Question: I am trying to put a JLabel in tab of JTabbedPane but it isn't showing... here is the code that i am using:
'''
...
public class FormulariosTabbedPane extends JTabbedPane implements IEventoListener<TipoDeEvento> {
...
@Override
public void eventoDisparado(EventoGenerado<TipoDeEvento> eventoGenerado) {
...
addTab(null, pnlCrearEditarProceso);
JLabel labelPest = new JLabel("Crear proceso");
labelPest.setBorder(BorderFactory.createEmptyBorder(0, 0, 0, 5));
labelPest.setForeground(Color.WHITE);
setTabComponentAt(indexOfComponent(pnlCrearEditarProceso), labelPest);
setTabComponentAt(indexOfComponent(pnlCrearEditarProceso), new ButtonTabPanel(this));
setSelectedIndex(indexOfComponent(pnlCrearEditarProceso));
...
}
...
}
'''
And here the result:

What can be wrong?... thanks in advance
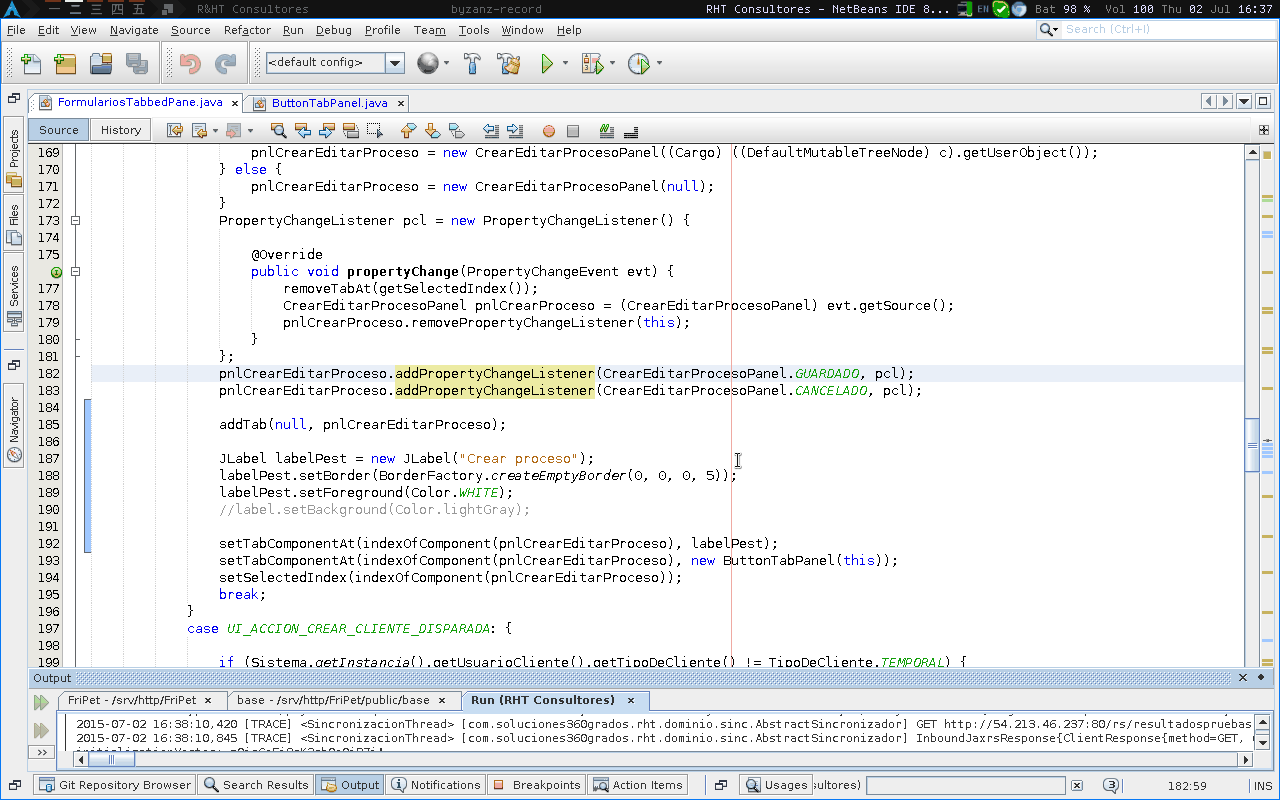
Answer: This can be caused because of this:
'''
setTabComponentAt(indexOfComponent(pnlCrearEditarProceso),labelPest);
setTabComponentAt(indexOfComponent(pnlCrearEditarProceso),new ButtonTabPanel(this));
'''
This won't merge the 'labelPest' and 'ButtonTabPanel' together, this firstly use labelPest, but then ButtonTabPanel overwrites labelPest.
Your ButtonTabPanel should contain a Label, then this will work. Without the source code of this class I cant help you in general.